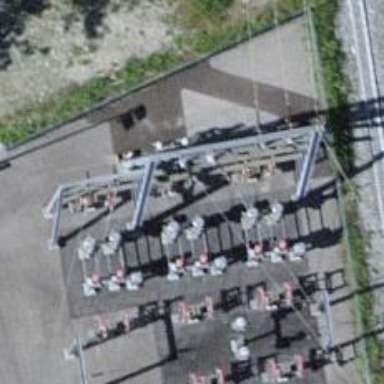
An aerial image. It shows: Endpoint substation.